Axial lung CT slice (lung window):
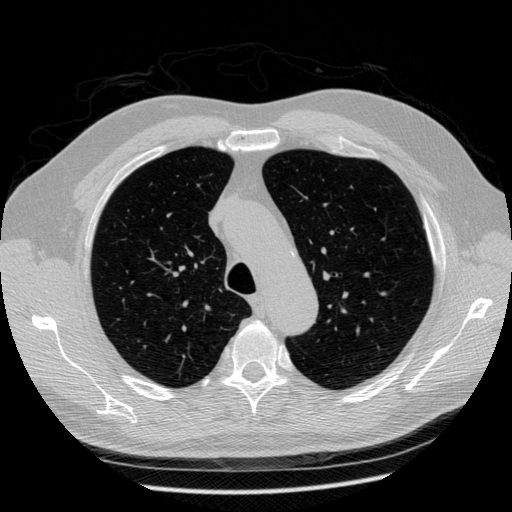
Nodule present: no